Question: The background color of '<ol'> list is not displayed properly. This problem started after I floated label left and input right. How to fix this. The expected result is:

Here is my result: <URL>
Similarly I've problem with the 'div .wrapper'. The shadow should be way below the content and there should be a white color background beneath '<div class=.col-2>'.
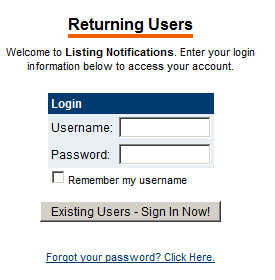
Answer: I modified your code and added a third <li> with the following style:
'''
clear:both;
'''
Your float was taking elements out of the document flow and this the background color didn't know where to end.
Hope that helps.